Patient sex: F
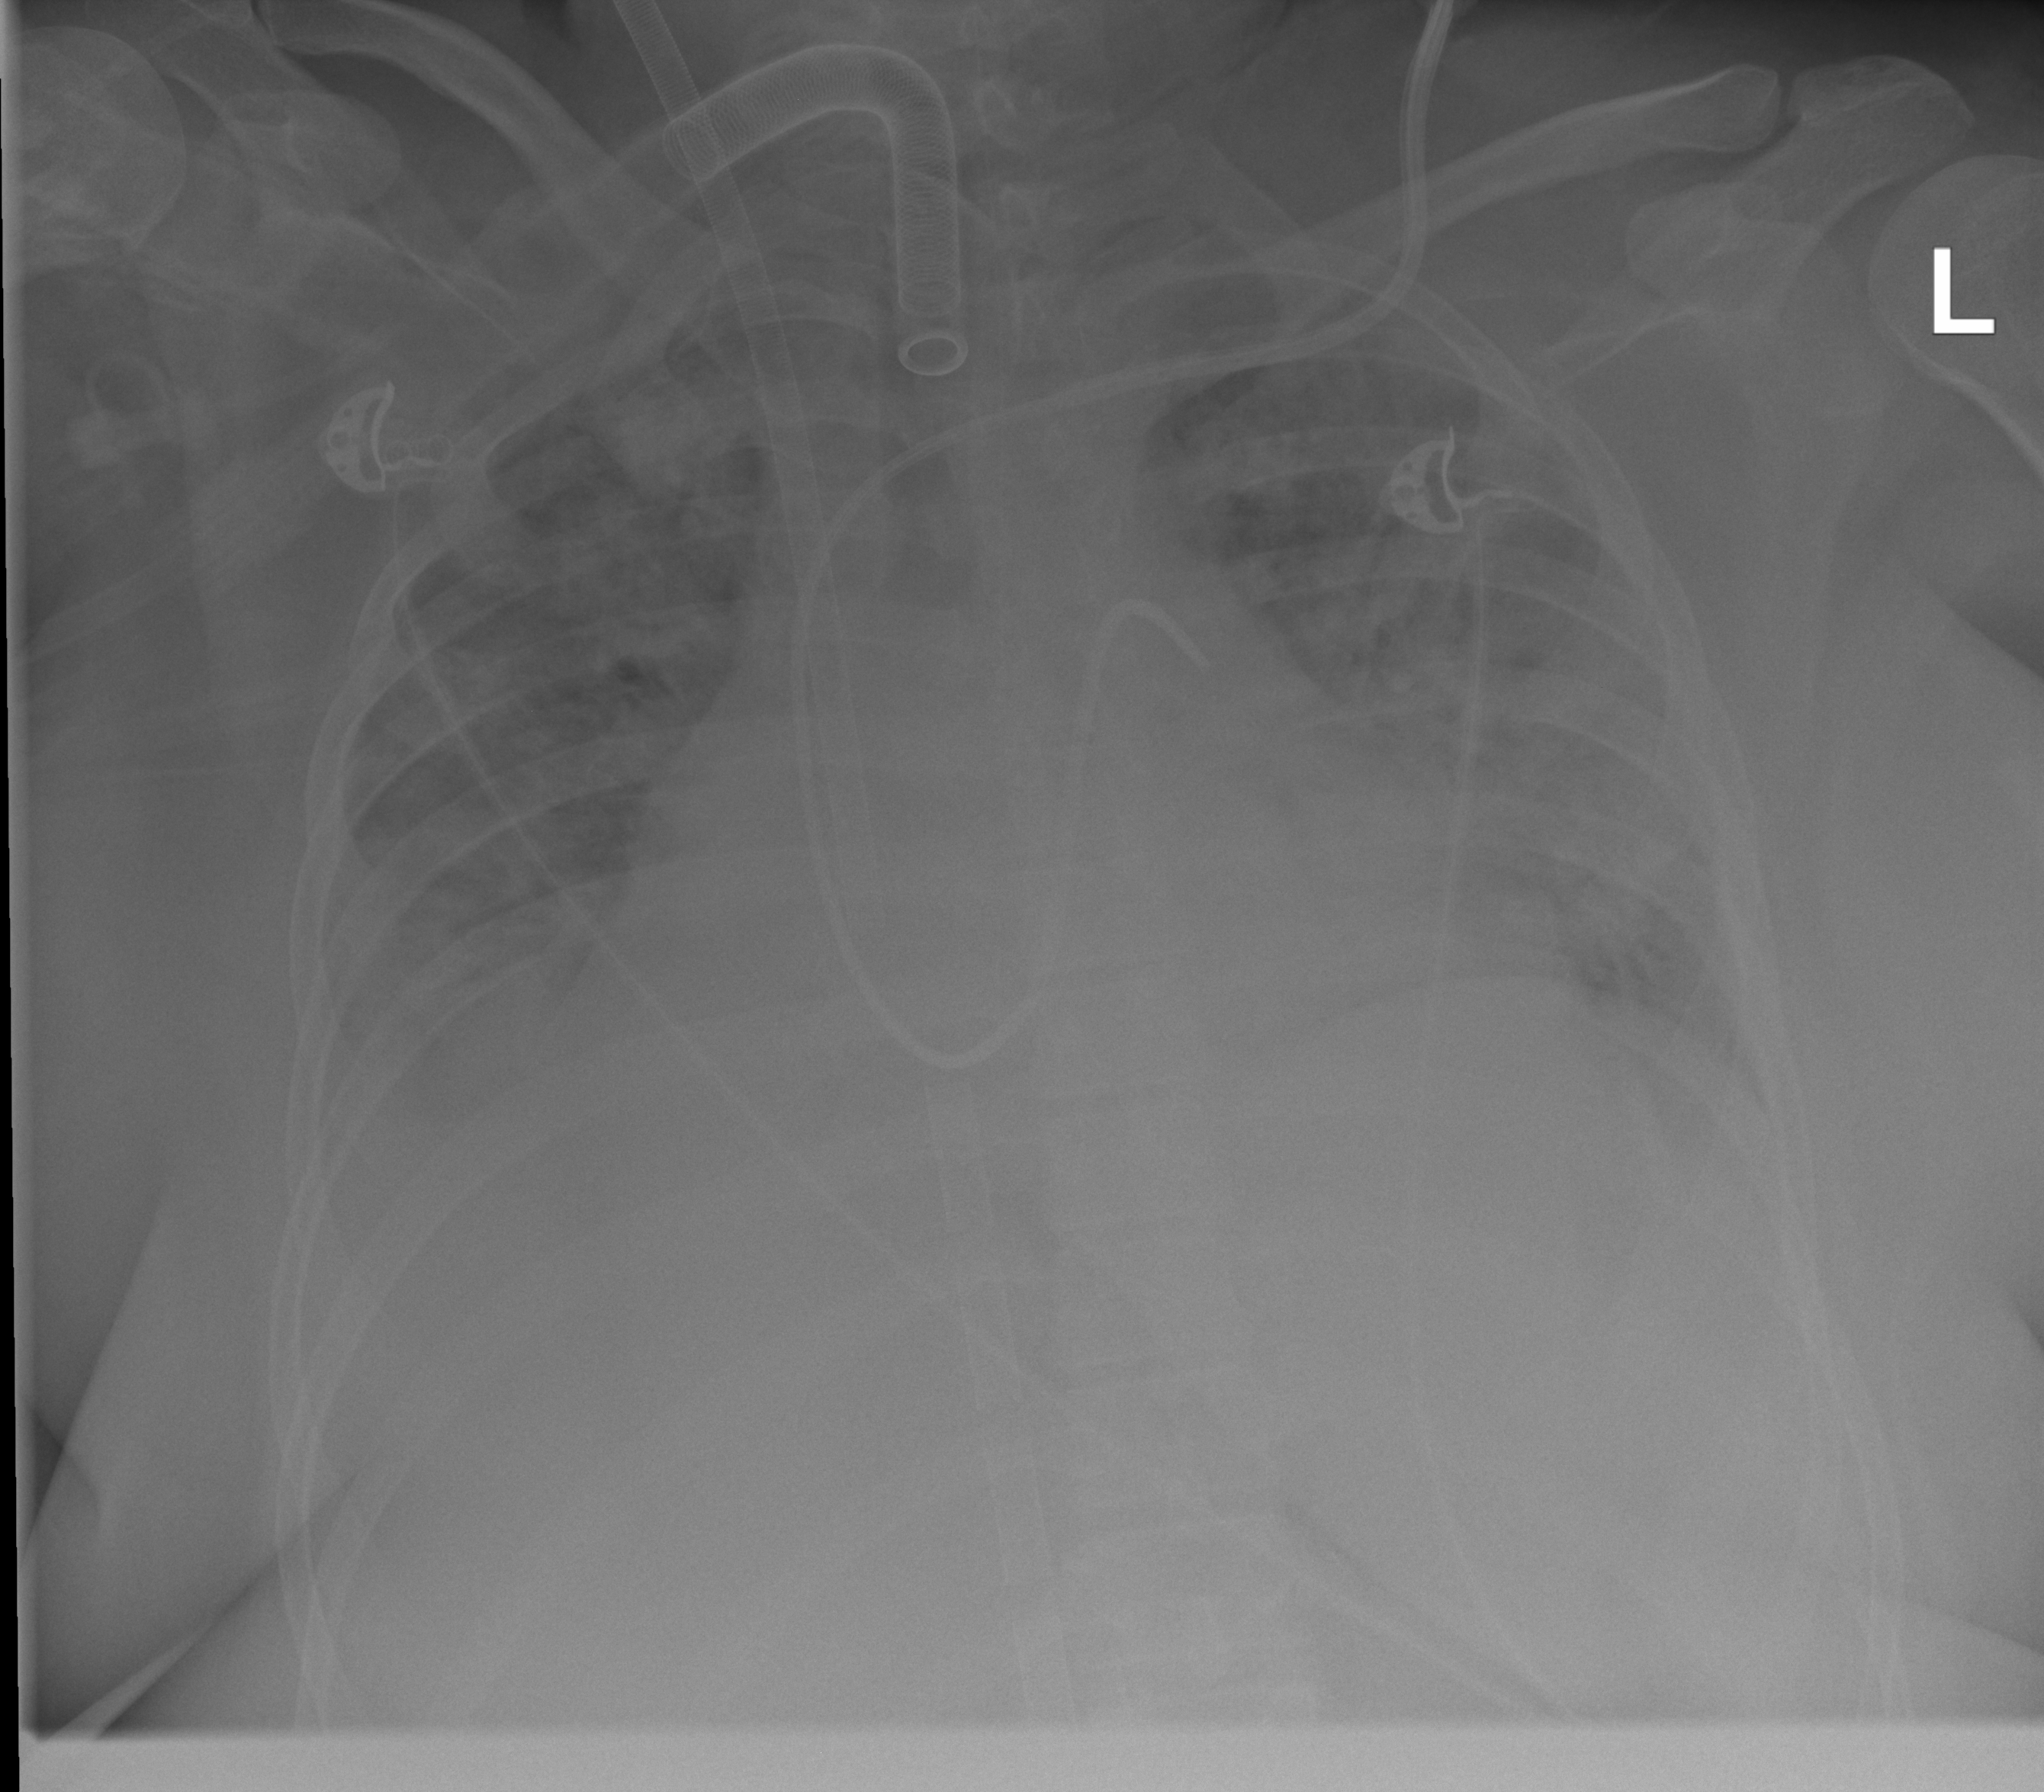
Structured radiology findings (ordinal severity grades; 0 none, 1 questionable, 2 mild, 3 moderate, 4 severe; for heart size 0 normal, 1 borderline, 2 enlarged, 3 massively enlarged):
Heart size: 2
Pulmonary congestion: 2
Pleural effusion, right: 1
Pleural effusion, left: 0
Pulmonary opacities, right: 4
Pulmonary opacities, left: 4
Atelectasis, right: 3
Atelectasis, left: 3